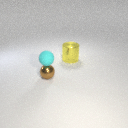
small brown metal sphere to the left of large yellow metal cylinder